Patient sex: M
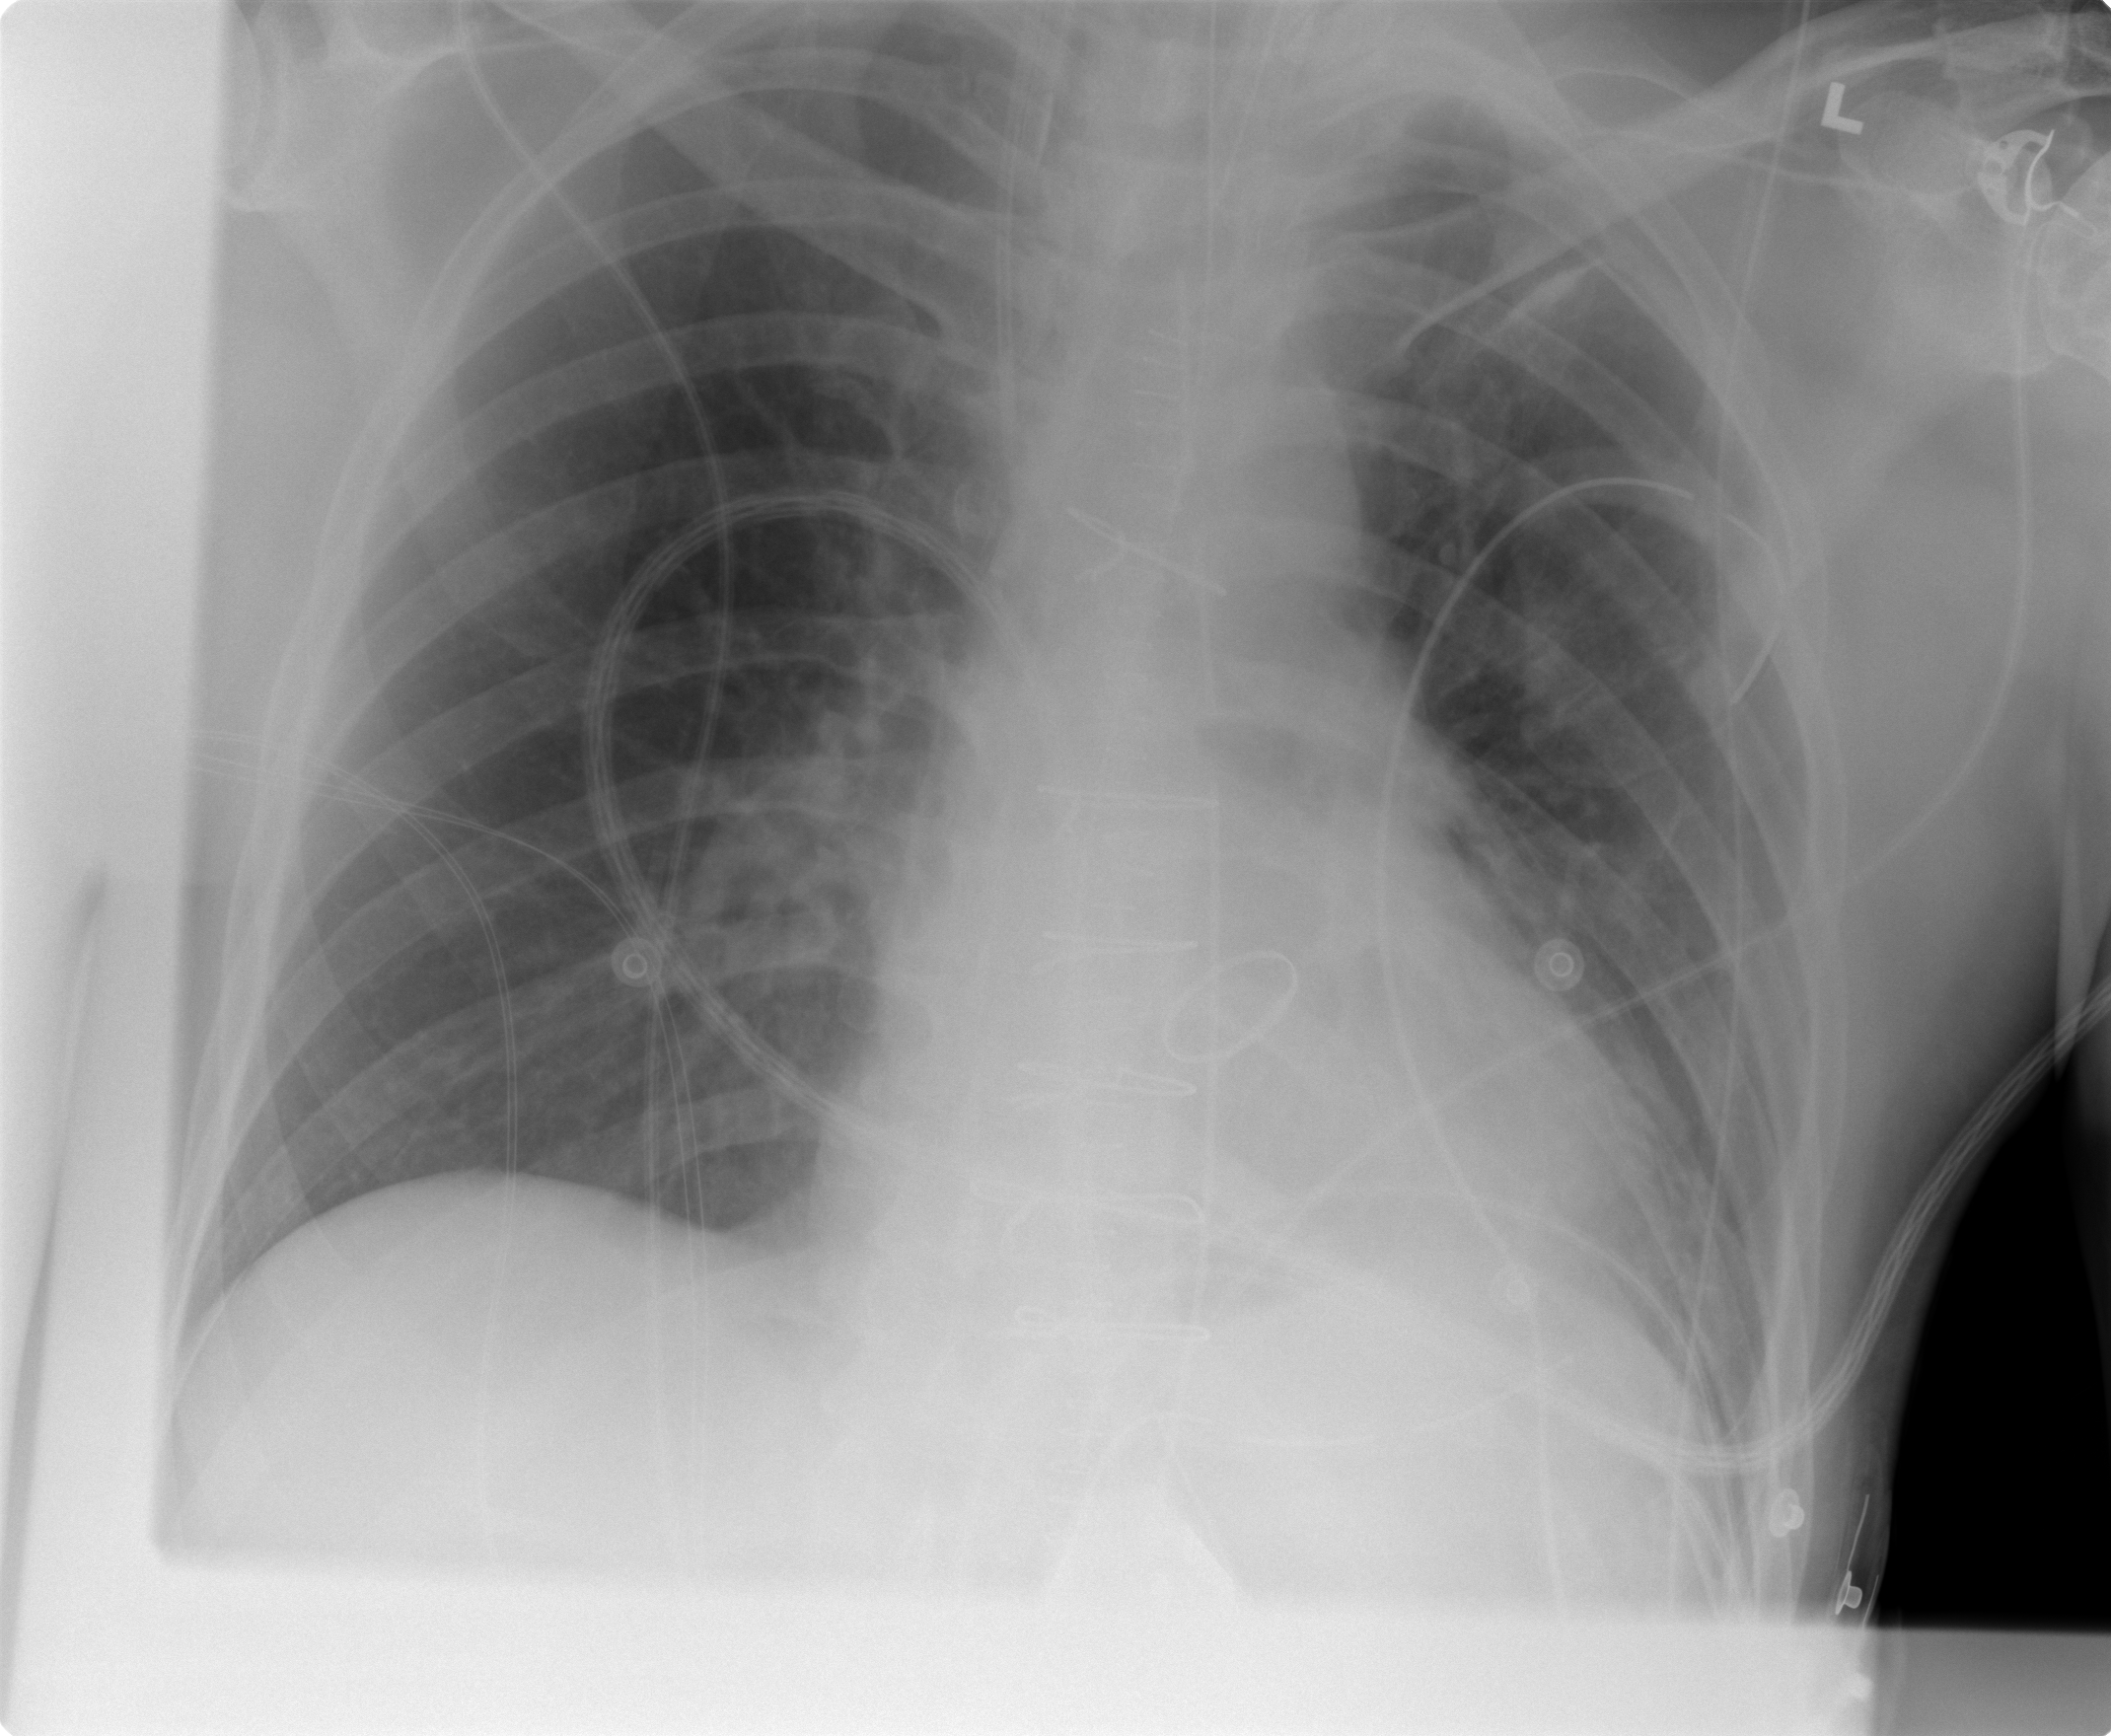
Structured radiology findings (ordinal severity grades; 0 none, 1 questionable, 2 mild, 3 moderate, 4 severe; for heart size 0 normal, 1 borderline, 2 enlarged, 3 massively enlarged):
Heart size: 0
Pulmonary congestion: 0
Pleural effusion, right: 0
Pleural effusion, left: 0
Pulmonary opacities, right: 0
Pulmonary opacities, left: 2
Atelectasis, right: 0
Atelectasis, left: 2